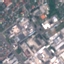
Land use / land cover class: Industrial